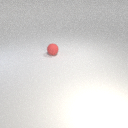
small red rubber sphere